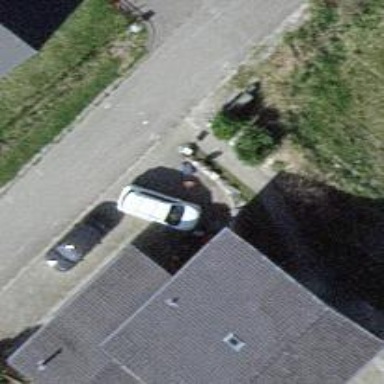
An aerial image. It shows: Minor distribution power substation with street cabinet.